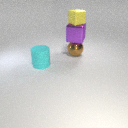
large cyan rubber cylinder in front of large brown metal sphere